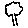
Label: tree